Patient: sex M, age 58
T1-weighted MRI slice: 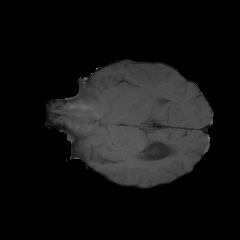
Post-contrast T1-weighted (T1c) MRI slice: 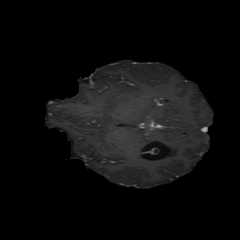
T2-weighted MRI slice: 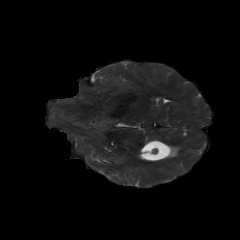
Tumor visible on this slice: no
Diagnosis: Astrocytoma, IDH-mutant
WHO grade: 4